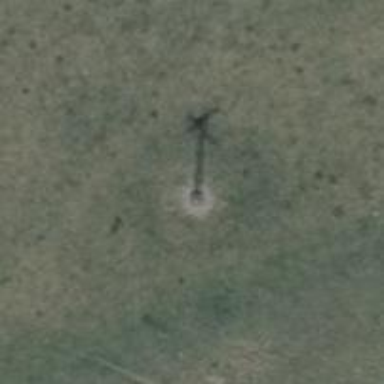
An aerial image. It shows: Power pole.